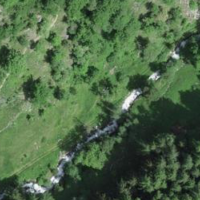
EUNIS habitat code: 43
Species observed at this site:
Saponaria ocymoides